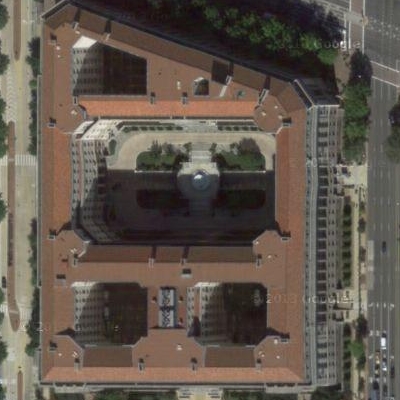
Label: Industry